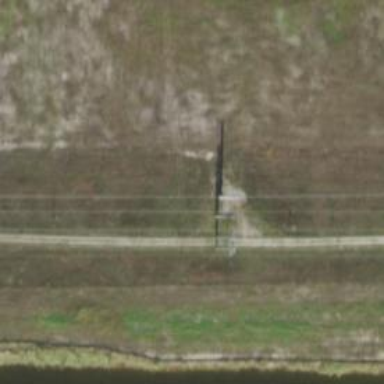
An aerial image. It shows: Power tower.